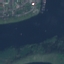
Land use / land cover class: River